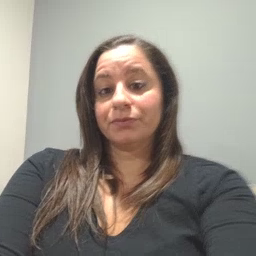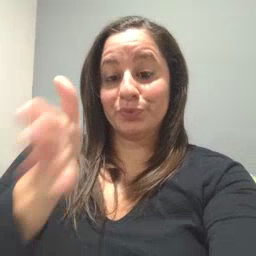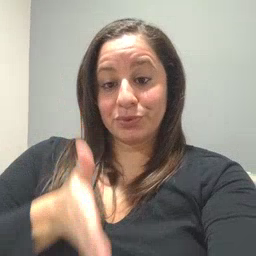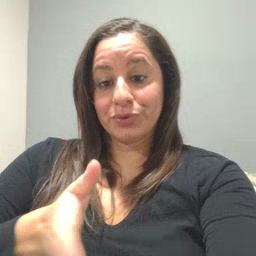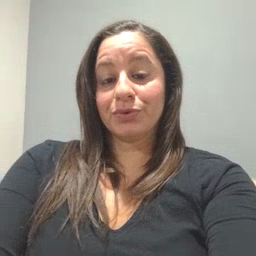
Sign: person